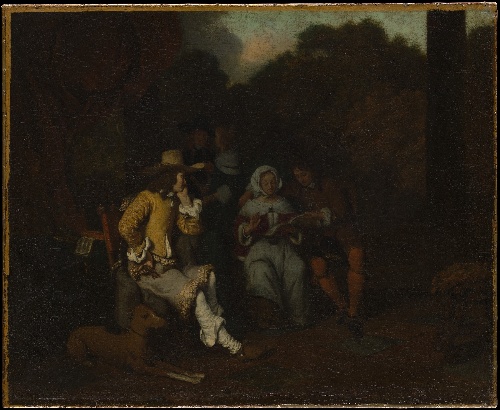
Title: A Musical Party
Artist: Gerbrand van den Eeckhout
Artist bio: Dutch, Amsterdam 1621–1674 Amsterdam
Date: early 1650s
Object type: Painting
Classification: Paintings
Medium: Oil on canvas
Dimensions: 20 x 24 1/2 in. (50.8 x 62.2 cm)
Department: European Paintings
Credit line: Bequest of Annie C. Kane, 1926
Accession year: 1926
Repository: Metropolitan Museum of Art, New York, NY
Tags: Men|Women|Music|Dogs